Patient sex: F
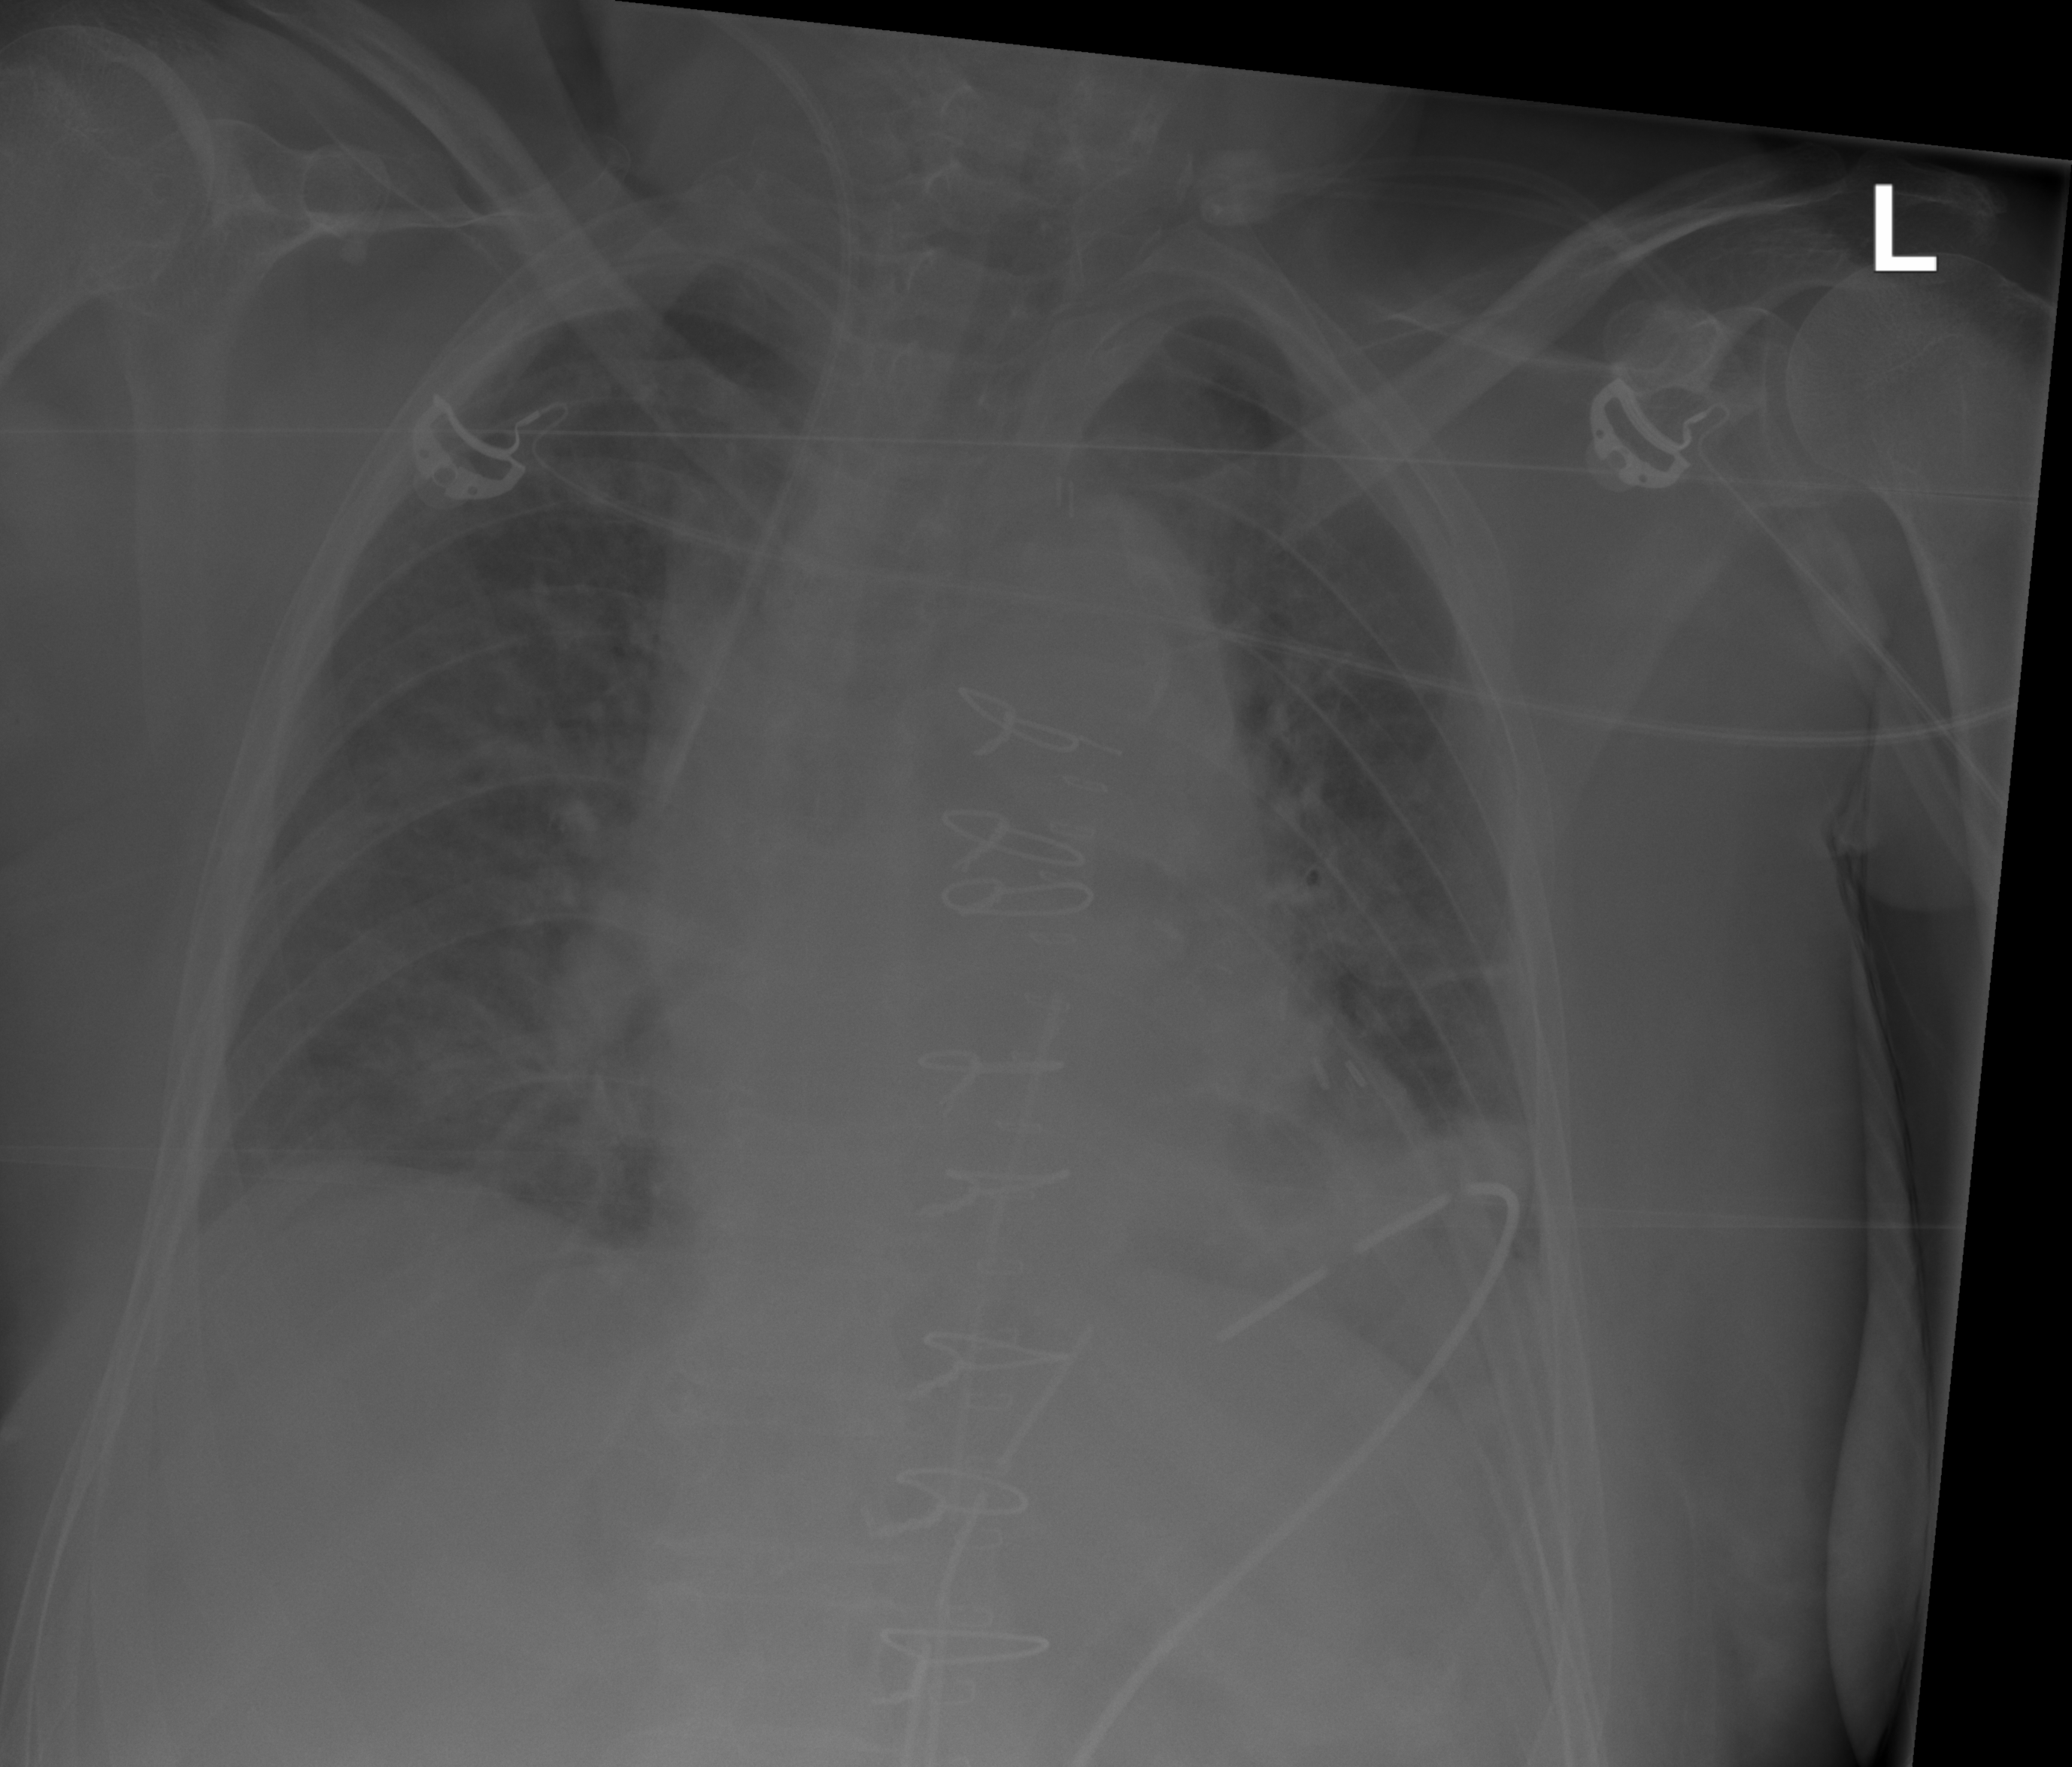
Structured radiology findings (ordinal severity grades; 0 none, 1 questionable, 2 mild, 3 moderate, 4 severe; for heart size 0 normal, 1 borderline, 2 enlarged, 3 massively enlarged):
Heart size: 2
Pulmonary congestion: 0
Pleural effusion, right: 0
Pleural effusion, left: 0
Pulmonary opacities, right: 0
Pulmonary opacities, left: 0
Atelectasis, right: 2
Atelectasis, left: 2